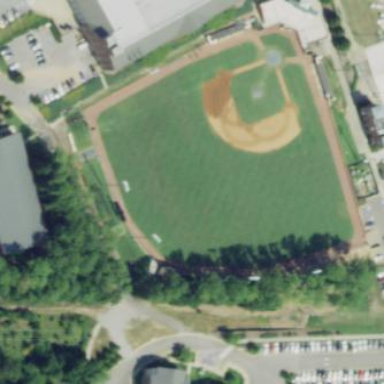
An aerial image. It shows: Baseball pitch for leisure land activities.